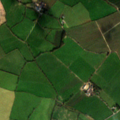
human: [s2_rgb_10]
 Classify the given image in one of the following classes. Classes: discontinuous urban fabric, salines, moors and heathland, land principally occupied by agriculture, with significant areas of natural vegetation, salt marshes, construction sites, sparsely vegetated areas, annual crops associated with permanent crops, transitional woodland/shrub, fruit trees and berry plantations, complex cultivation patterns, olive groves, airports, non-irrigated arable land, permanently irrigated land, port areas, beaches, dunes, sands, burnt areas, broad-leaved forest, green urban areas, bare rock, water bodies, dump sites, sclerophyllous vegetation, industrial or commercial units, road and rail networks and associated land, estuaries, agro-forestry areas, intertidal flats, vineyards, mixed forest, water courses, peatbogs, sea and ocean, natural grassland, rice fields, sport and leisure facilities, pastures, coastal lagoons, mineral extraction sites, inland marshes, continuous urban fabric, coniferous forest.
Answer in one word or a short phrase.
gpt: non-irrigated arable land, pastures